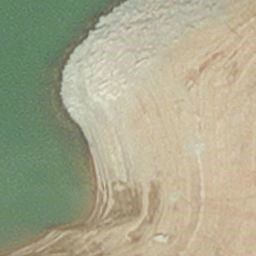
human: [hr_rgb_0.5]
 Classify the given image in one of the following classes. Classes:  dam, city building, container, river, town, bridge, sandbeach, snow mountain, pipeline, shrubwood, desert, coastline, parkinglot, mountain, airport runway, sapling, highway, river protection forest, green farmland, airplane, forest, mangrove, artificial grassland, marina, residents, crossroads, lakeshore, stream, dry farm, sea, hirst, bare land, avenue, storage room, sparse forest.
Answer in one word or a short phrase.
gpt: hirst